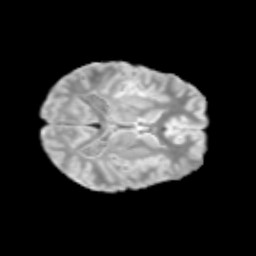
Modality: T2w
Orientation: axial
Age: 10
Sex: male
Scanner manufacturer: siemens
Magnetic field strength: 3 T
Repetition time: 3.8 s
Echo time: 0.07 s